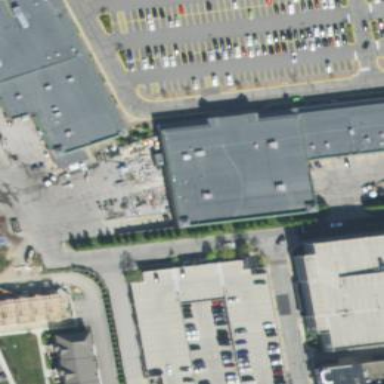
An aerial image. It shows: Building.